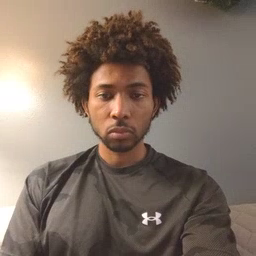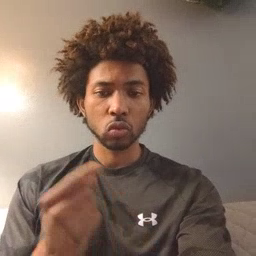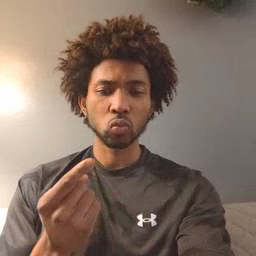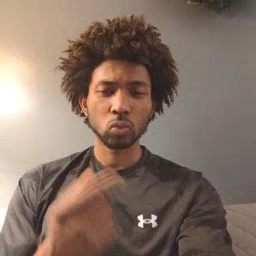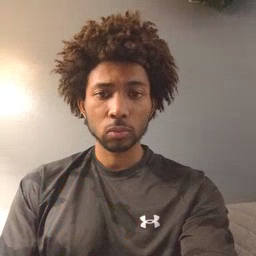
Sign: owie